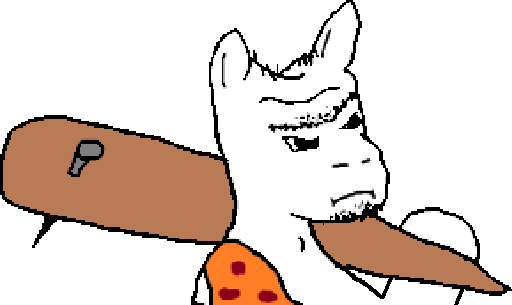
Label: 5_Grug